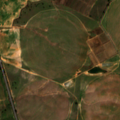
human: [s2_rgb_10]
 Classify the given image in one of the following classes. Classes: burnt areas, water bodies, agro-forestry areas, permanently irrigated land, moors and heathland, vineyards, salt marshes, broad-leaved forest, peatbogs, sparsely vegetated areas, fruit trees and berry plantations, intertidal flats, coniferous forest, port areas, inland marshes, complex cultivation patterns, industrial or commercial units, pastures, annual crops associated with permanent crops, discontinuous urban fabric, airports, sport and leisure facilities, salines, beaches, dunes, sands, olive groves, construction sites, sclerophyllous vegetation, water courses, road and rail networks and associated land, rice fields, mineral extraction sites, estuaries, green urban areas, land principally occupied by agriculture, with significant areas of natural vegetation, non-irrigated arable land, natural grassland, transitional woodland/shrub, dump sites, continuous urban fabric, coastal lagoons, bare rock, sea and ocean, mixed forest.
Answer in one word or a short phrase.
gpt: non-irrigated arable land, permanently irrigated land, agro-forestry areas